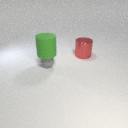
small gray rubber sphere to the left of large red metal cylinder